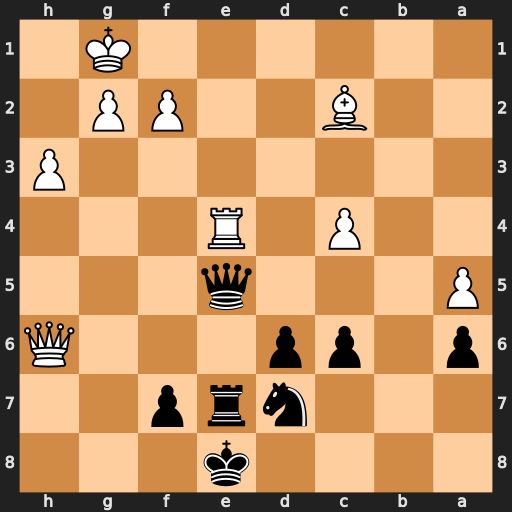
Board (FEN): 4k3/3nrp2/p1pp3Q/P3q3/2P1R3/7P/2B2PP1/6K1
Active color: b
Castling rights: -
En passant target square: -
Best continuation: Qa1+ Kh2 Rxe4 Bxe4 Qe5+ g3 Qxe4